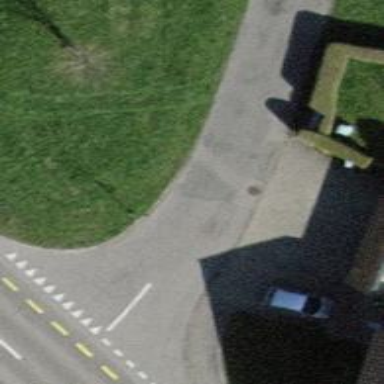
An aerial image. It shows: Paved residential road.